Interaction volume radius: 5 \u00c5
Interaction volume height: 15 \u00c5
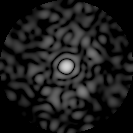
Disorder parameter: 0.874